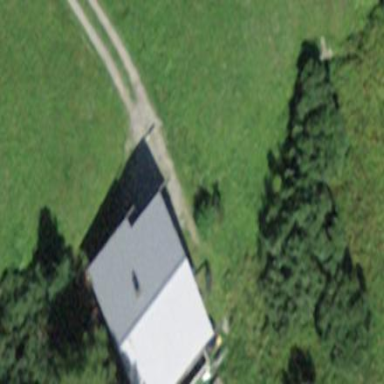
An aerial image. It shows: Detached building.